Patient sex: M
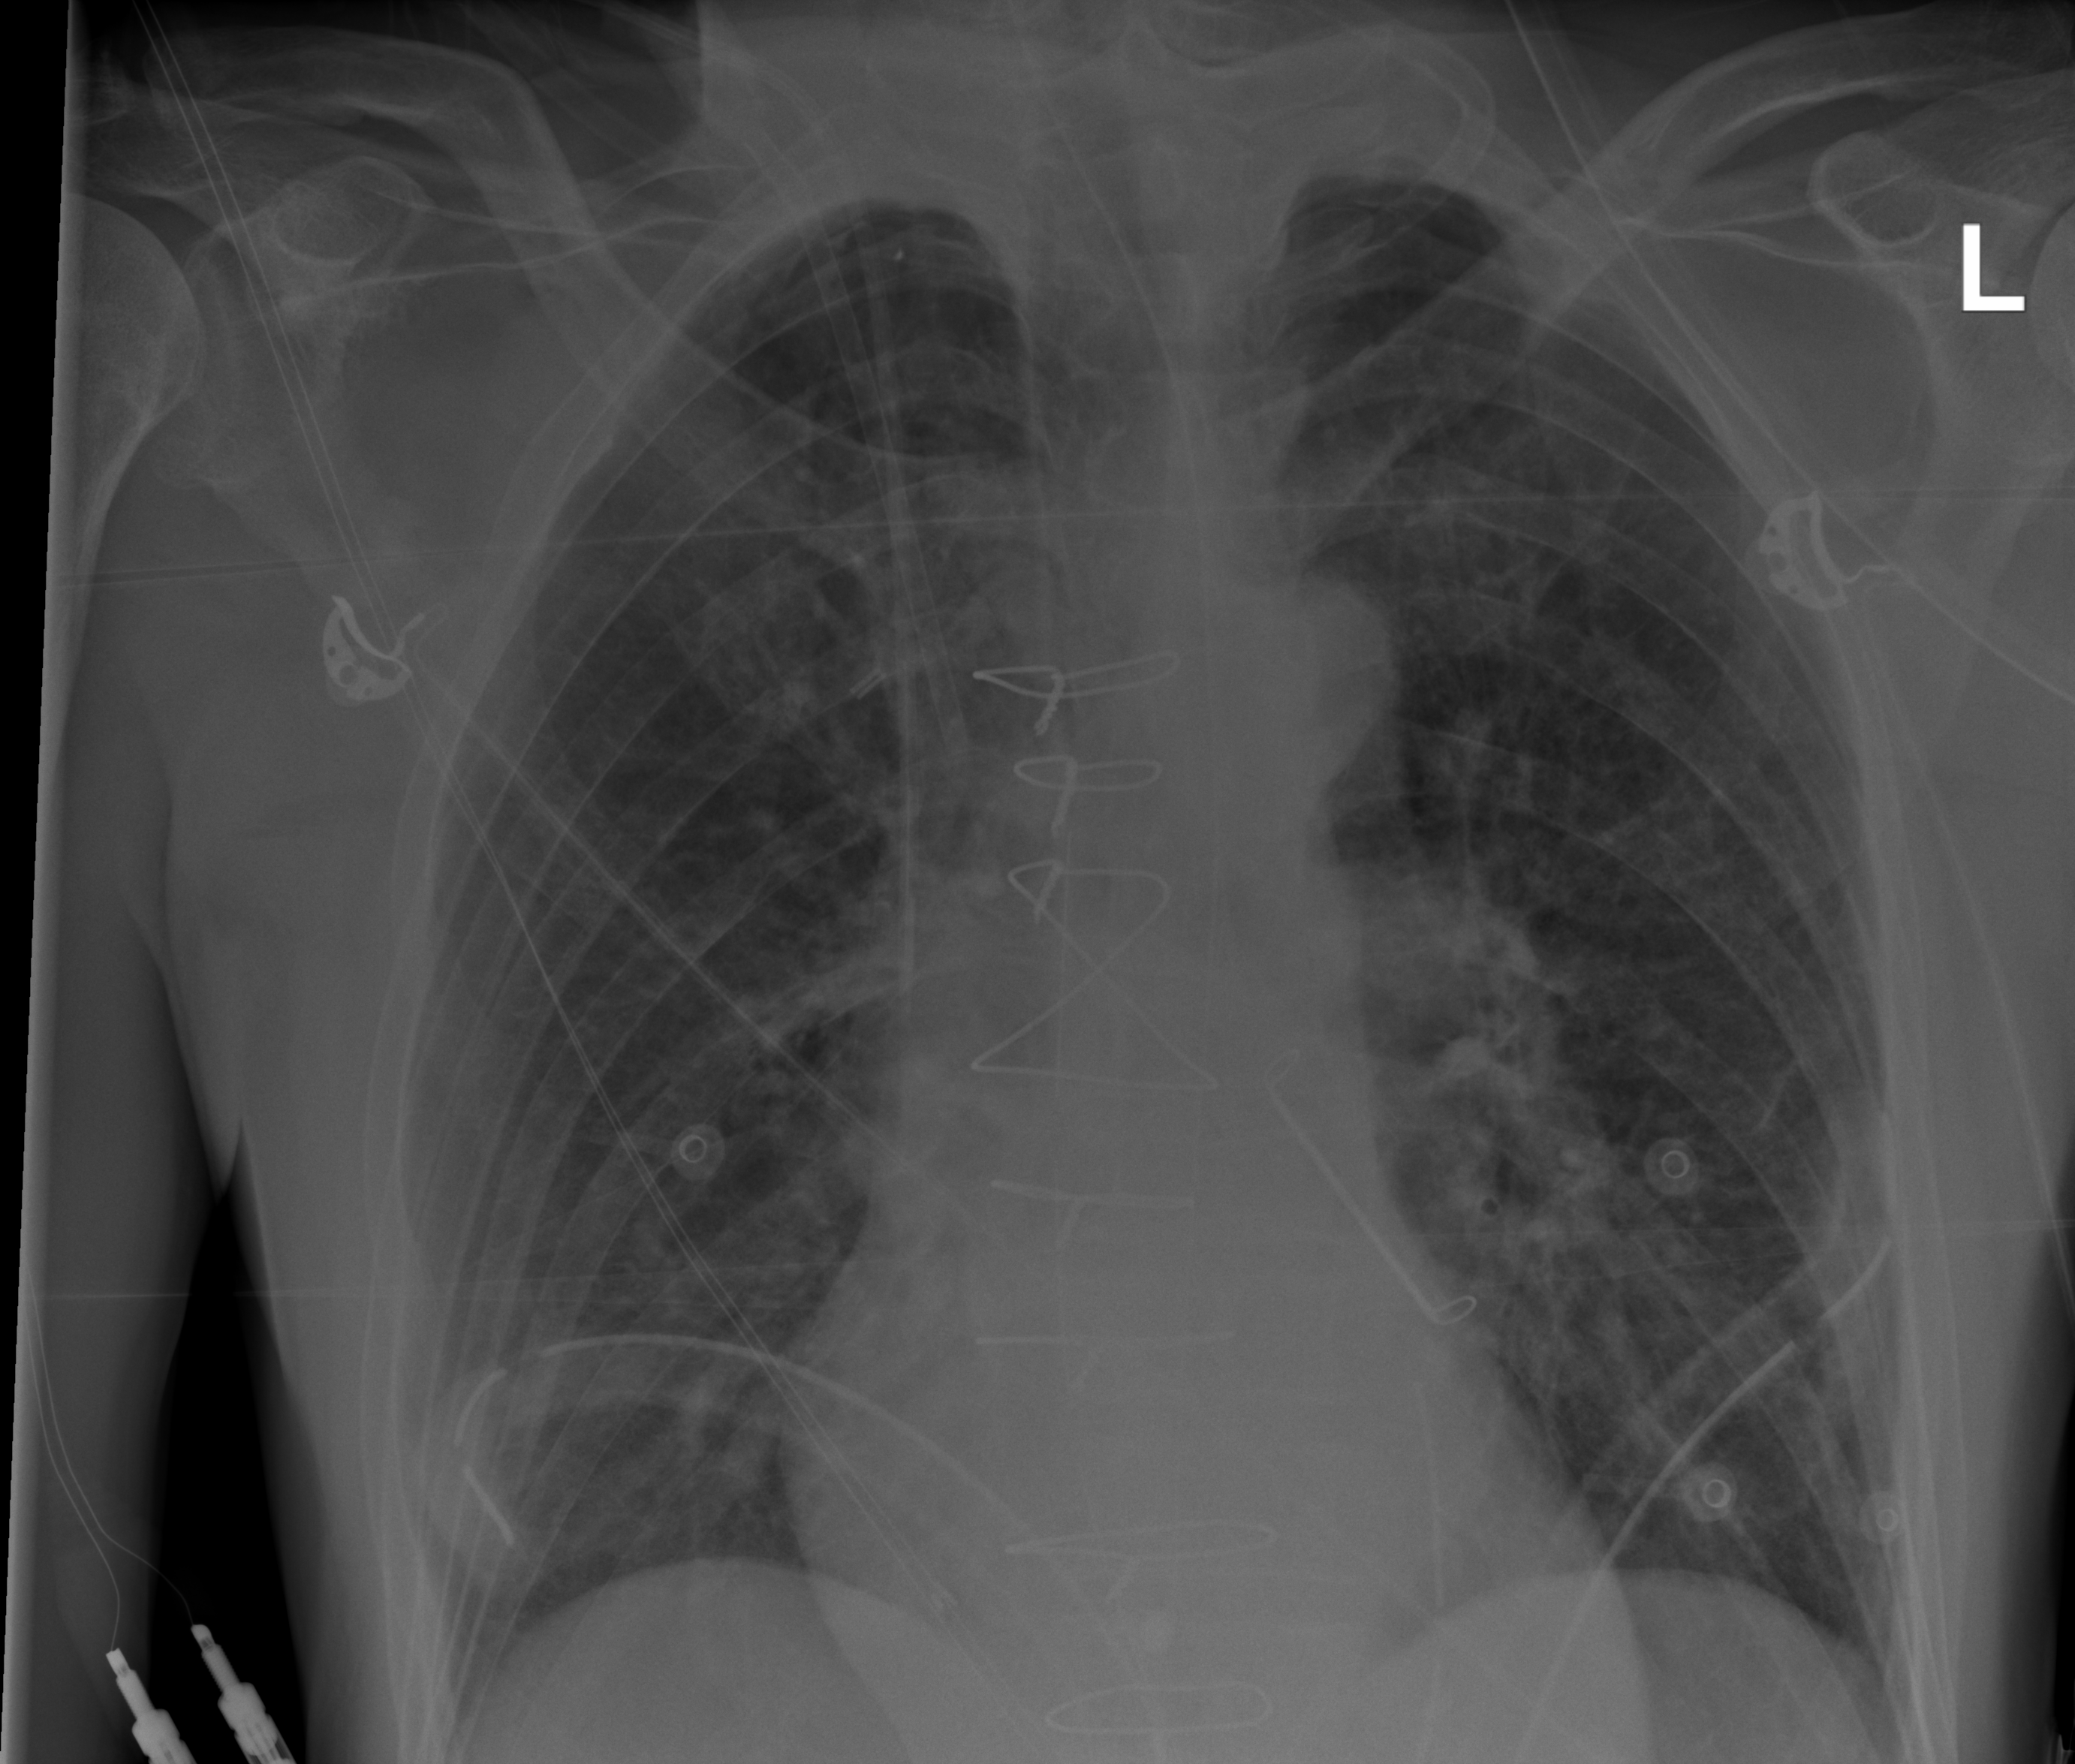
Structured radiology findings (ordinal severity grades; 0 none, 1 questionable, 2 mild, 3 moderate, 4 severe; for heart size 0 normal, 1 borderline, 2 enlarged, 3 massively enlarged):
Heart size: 1
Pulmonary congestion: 2
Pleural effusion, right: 0
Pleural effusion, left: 0
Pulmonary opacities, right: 0
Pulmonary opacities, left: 2
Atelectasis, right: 2
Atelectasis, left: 2